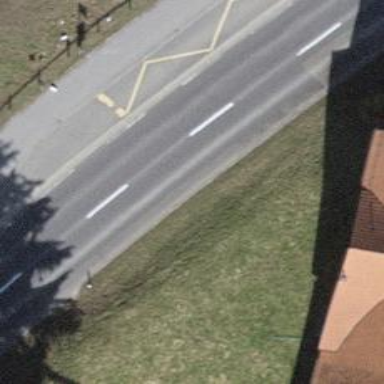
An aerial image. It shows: Public transport stop position.